Field crop: maize
Growth stage: 2
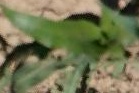
Species: maize